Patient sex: M
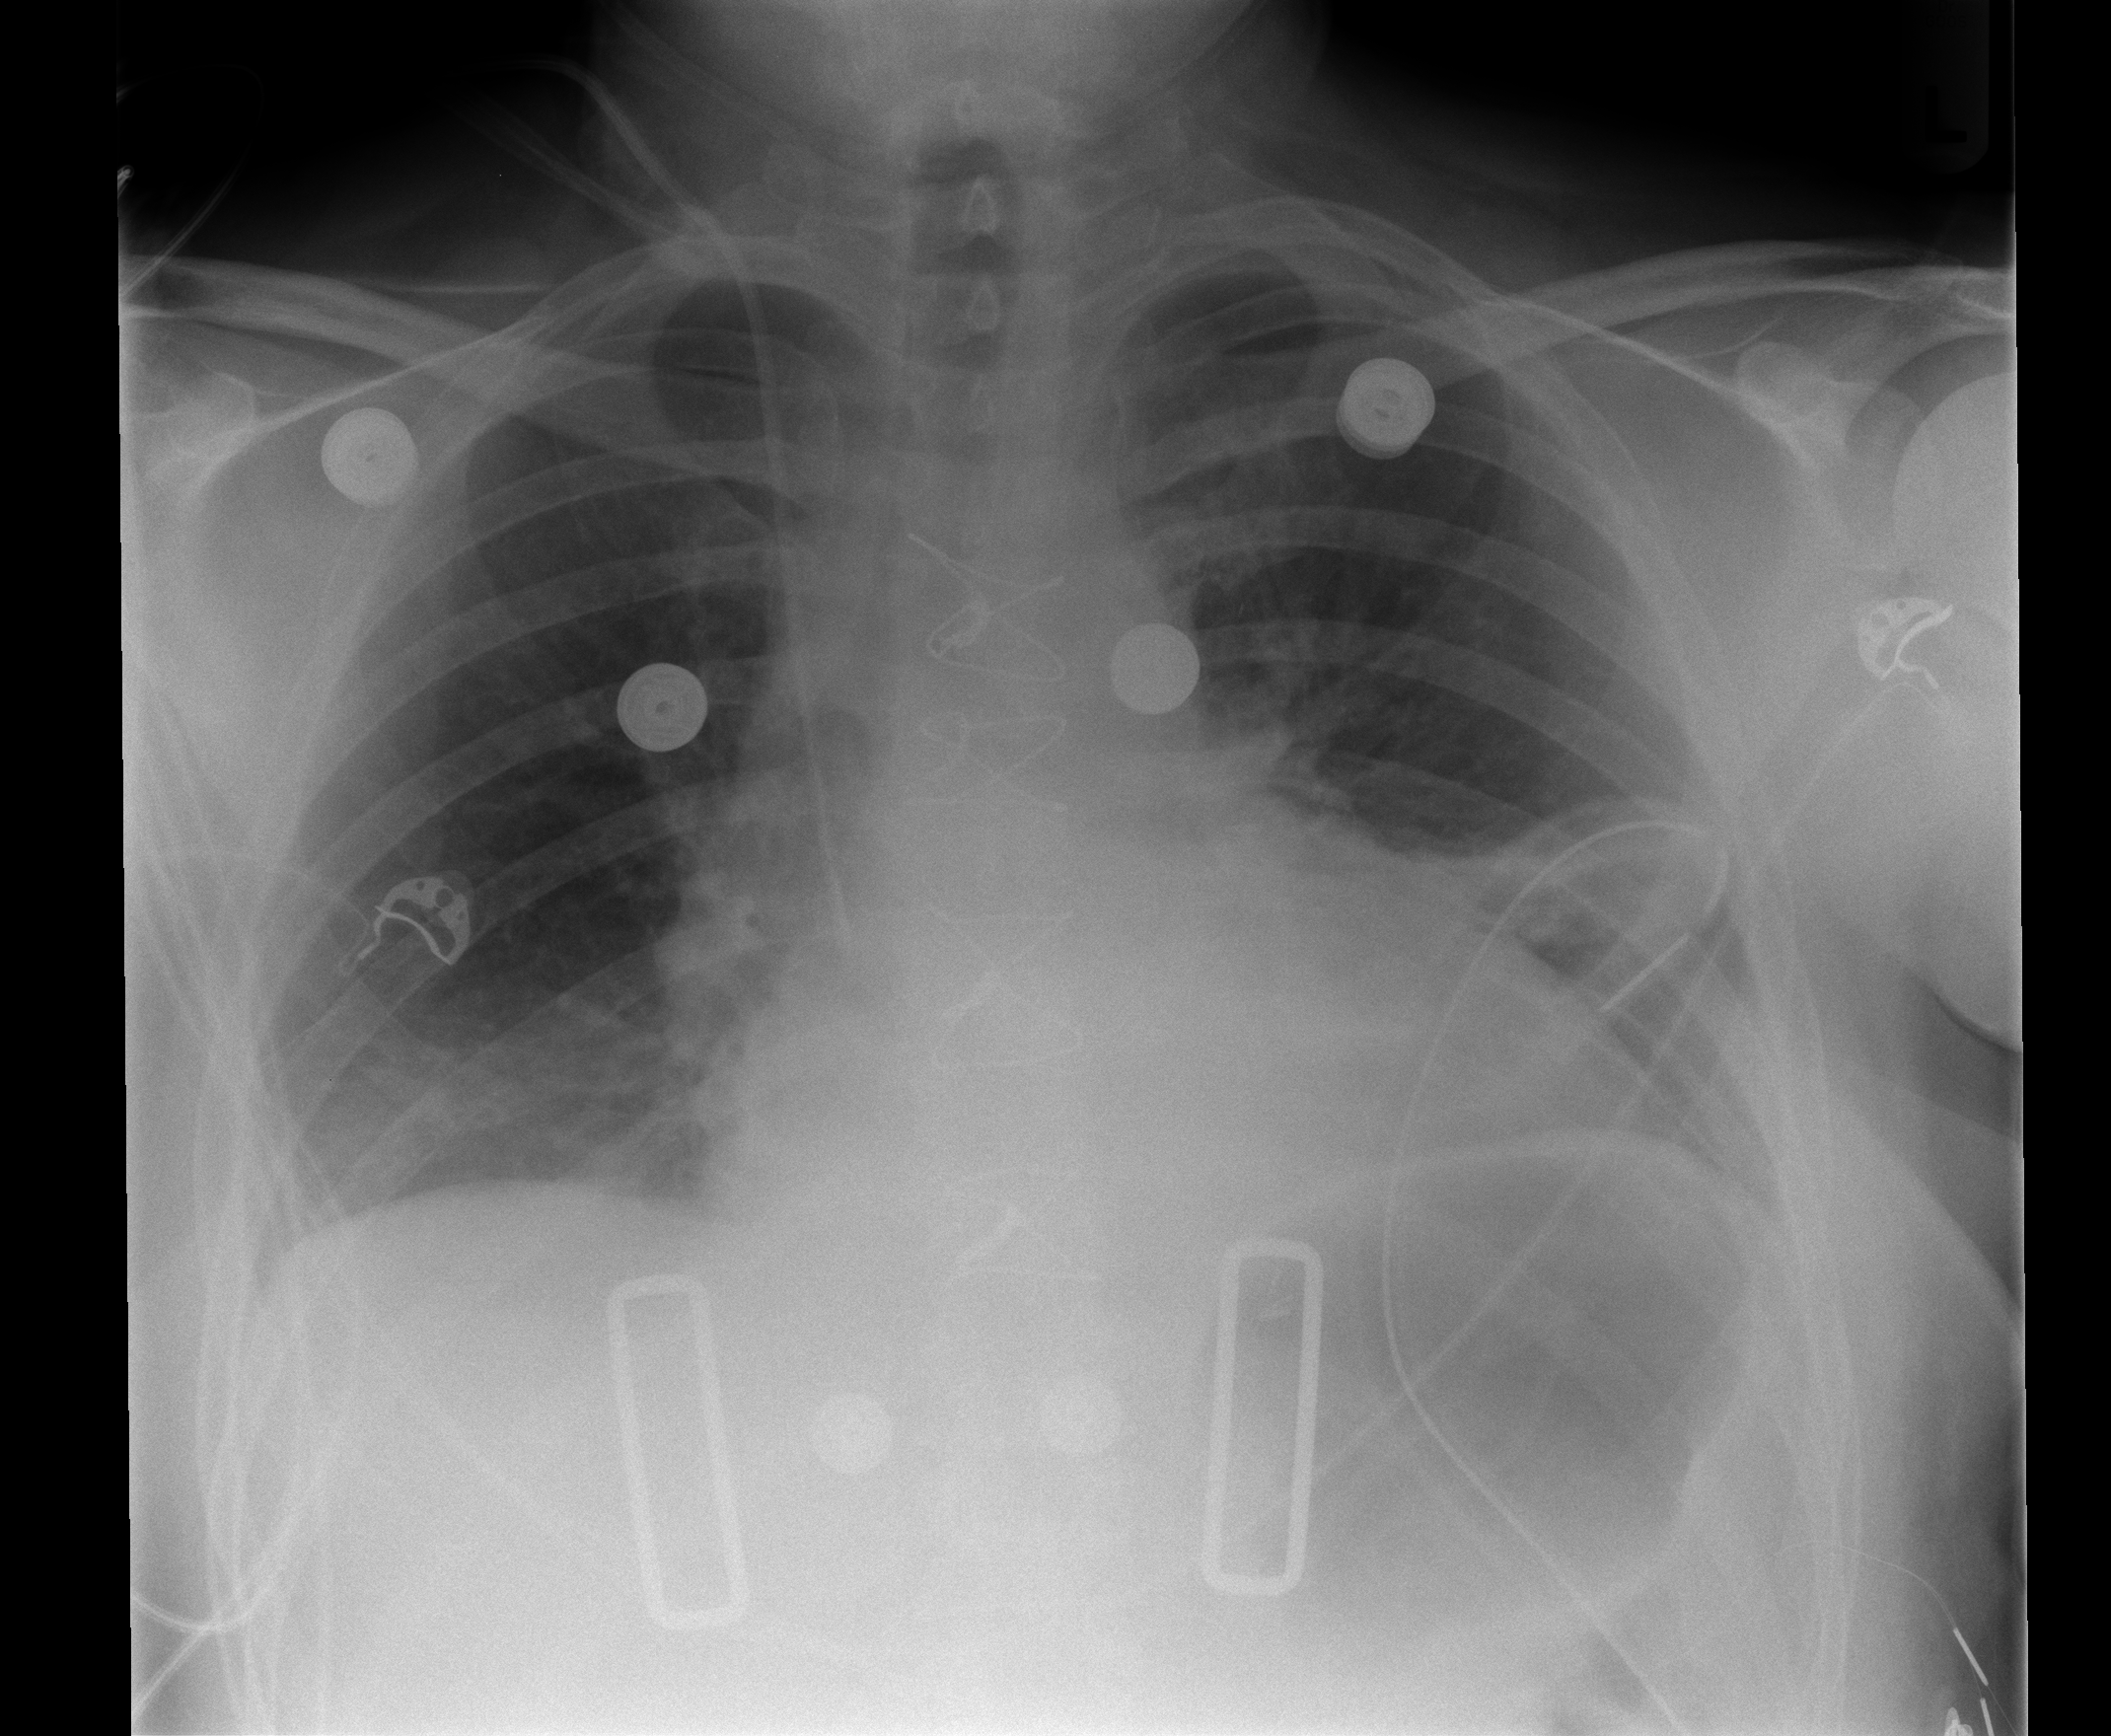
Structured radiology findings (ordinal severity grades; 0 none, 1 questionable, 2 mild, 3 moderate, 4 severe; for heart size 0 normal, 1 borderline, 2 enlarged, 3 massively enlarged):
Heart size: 2
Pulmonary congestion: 0
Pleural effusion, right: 0
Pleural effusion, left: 0
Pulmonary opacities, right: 0
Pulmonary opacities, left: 0
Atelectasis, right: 0
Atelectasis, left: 2